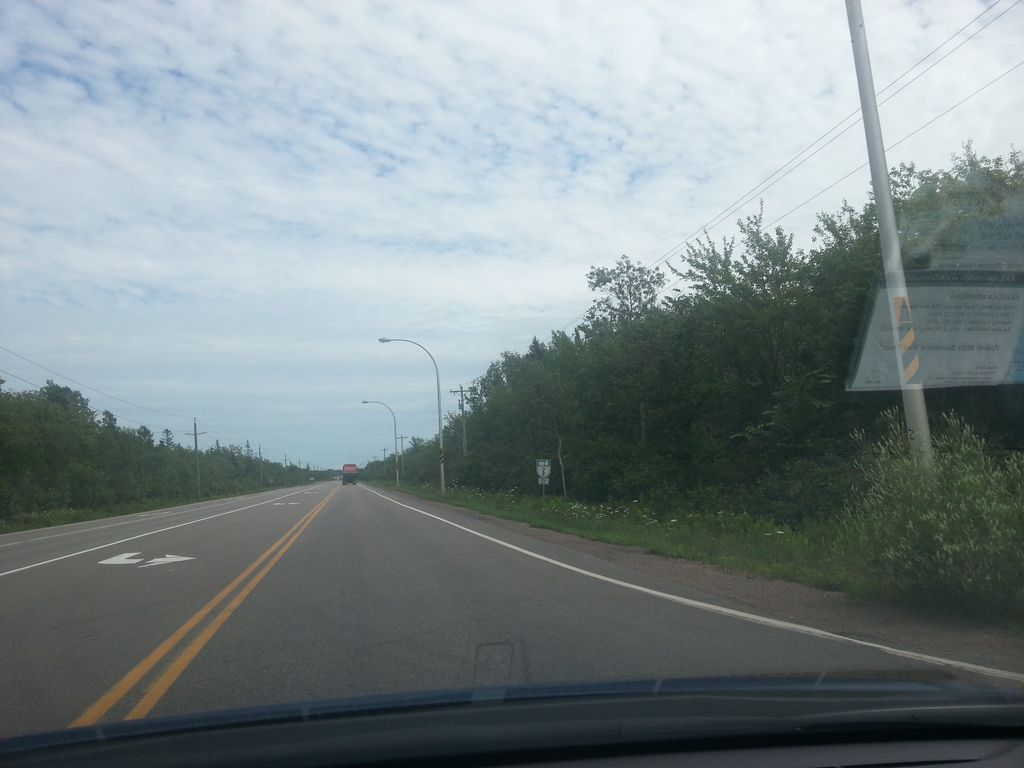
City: charlottetown